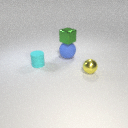
small yellow metal sphere to the right of large blue rubber sphere